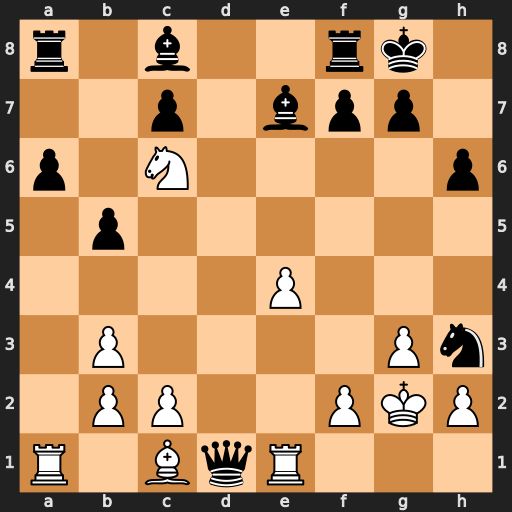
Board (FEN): r1b2rk1/2p1bpp1/p1N4p/1p6/4P3/1P4Pn/1PP2PKP/R1BqR3
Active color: w
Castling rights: -
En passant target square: -
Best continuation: Nxe7+ Kh7 Rxd1